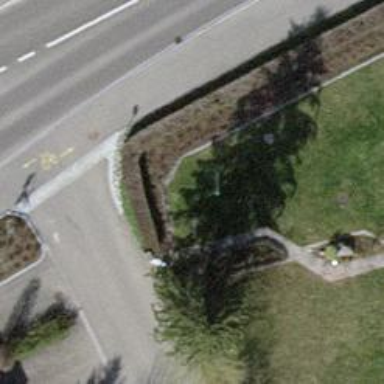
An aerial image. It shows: Hedge barrier.